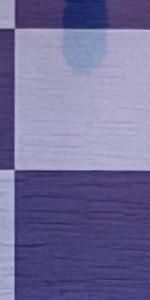
Label: Empty